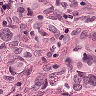
Metastatic tissue present: yes